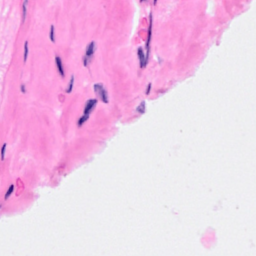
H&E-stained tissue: Breast